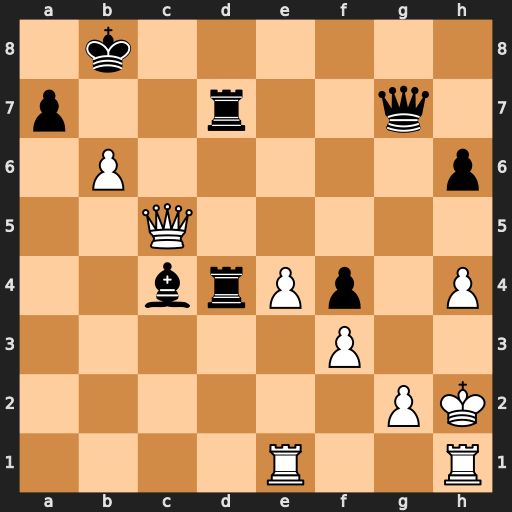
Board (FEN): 1k6/p2r2q1/1P5p/2Q5/2brPp1P/5P2/6PK/4R2R
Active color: w
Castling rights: -
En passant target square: -
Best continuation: bxa7+ Rxa7 Rb1+